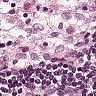
Metastatic tissue present: no